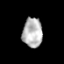
Tissue: prostate
Cell type: T cells
Senescence score: 0.3258
Nuclear area (px): 573
Mean DAPI intensity: 182.417